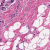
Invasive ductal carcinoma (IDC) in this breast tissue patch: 0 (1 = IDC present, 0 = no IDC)